Aerial crown-view tile of a tropical tree (Barro Colorado Island, Panama), acquired 20240611:
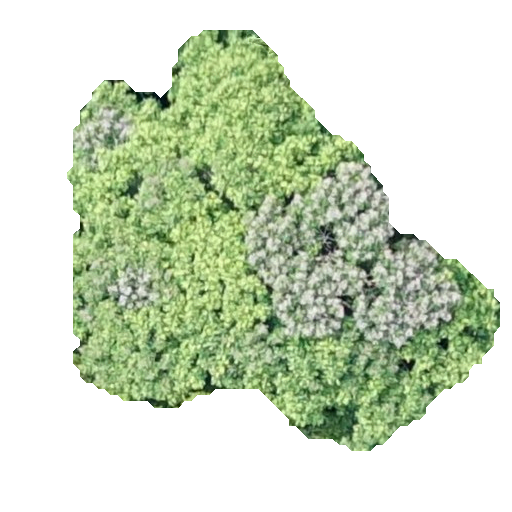
Species: Dipteryx oleifera
GBIF accepted scientific name: Dipteryx oleifera
Crown area: 180.172 m²